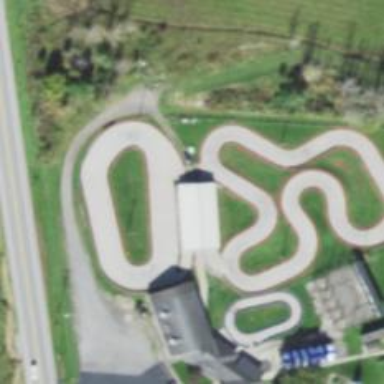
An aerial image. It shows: Karting raceway.